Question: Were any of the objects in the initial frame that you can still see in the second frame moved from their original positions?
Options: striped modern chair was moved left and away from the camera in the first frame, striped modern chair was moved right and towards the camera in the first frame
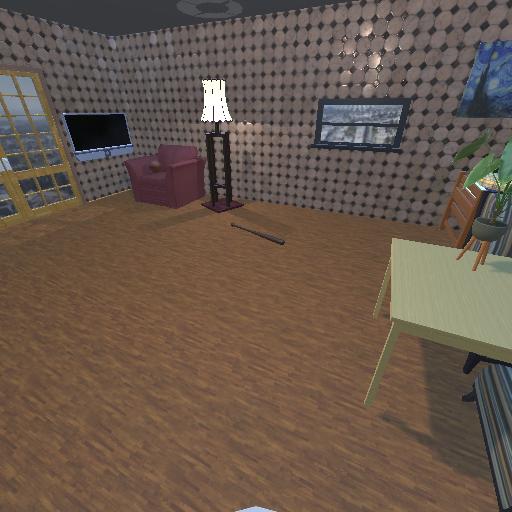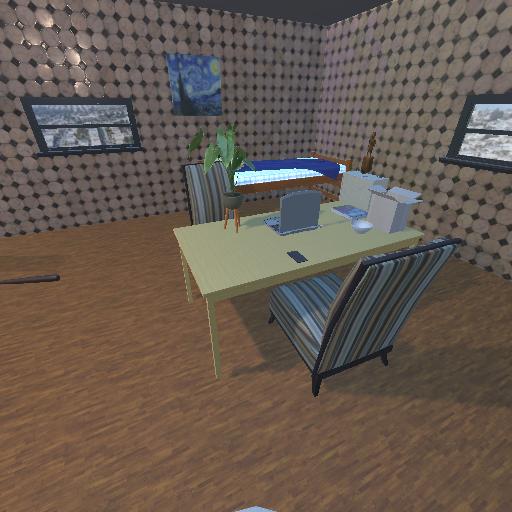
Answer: striped modern chair was moved left and away from the camera in the first frame